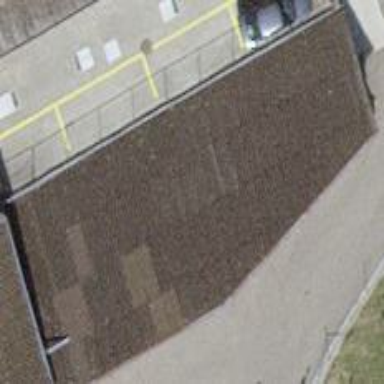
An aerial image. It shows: Carport building.